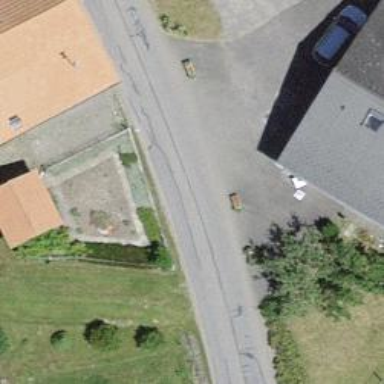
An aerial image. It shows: Residential road.